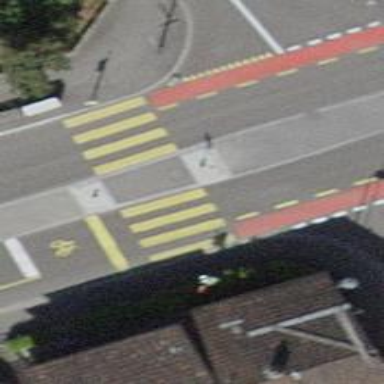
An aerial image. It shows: Tertiary road with asphalt surface including cycle lane.